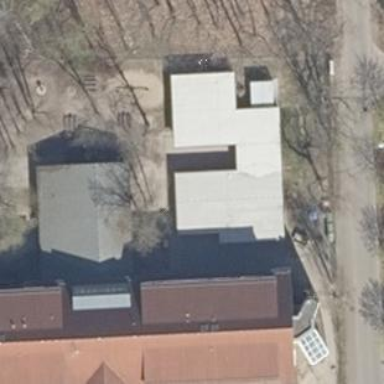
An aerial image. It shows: School building.